Field crop: maize
Growth stage: 2
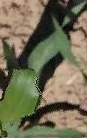
Species: maize